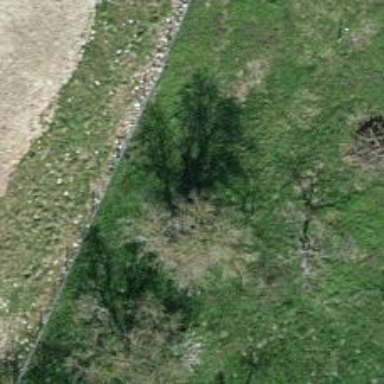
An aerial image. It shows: Hedge acting as barrier.